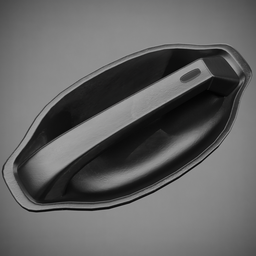
Label: mechanical